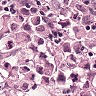
Metastatic tissue present: yes